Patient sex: M
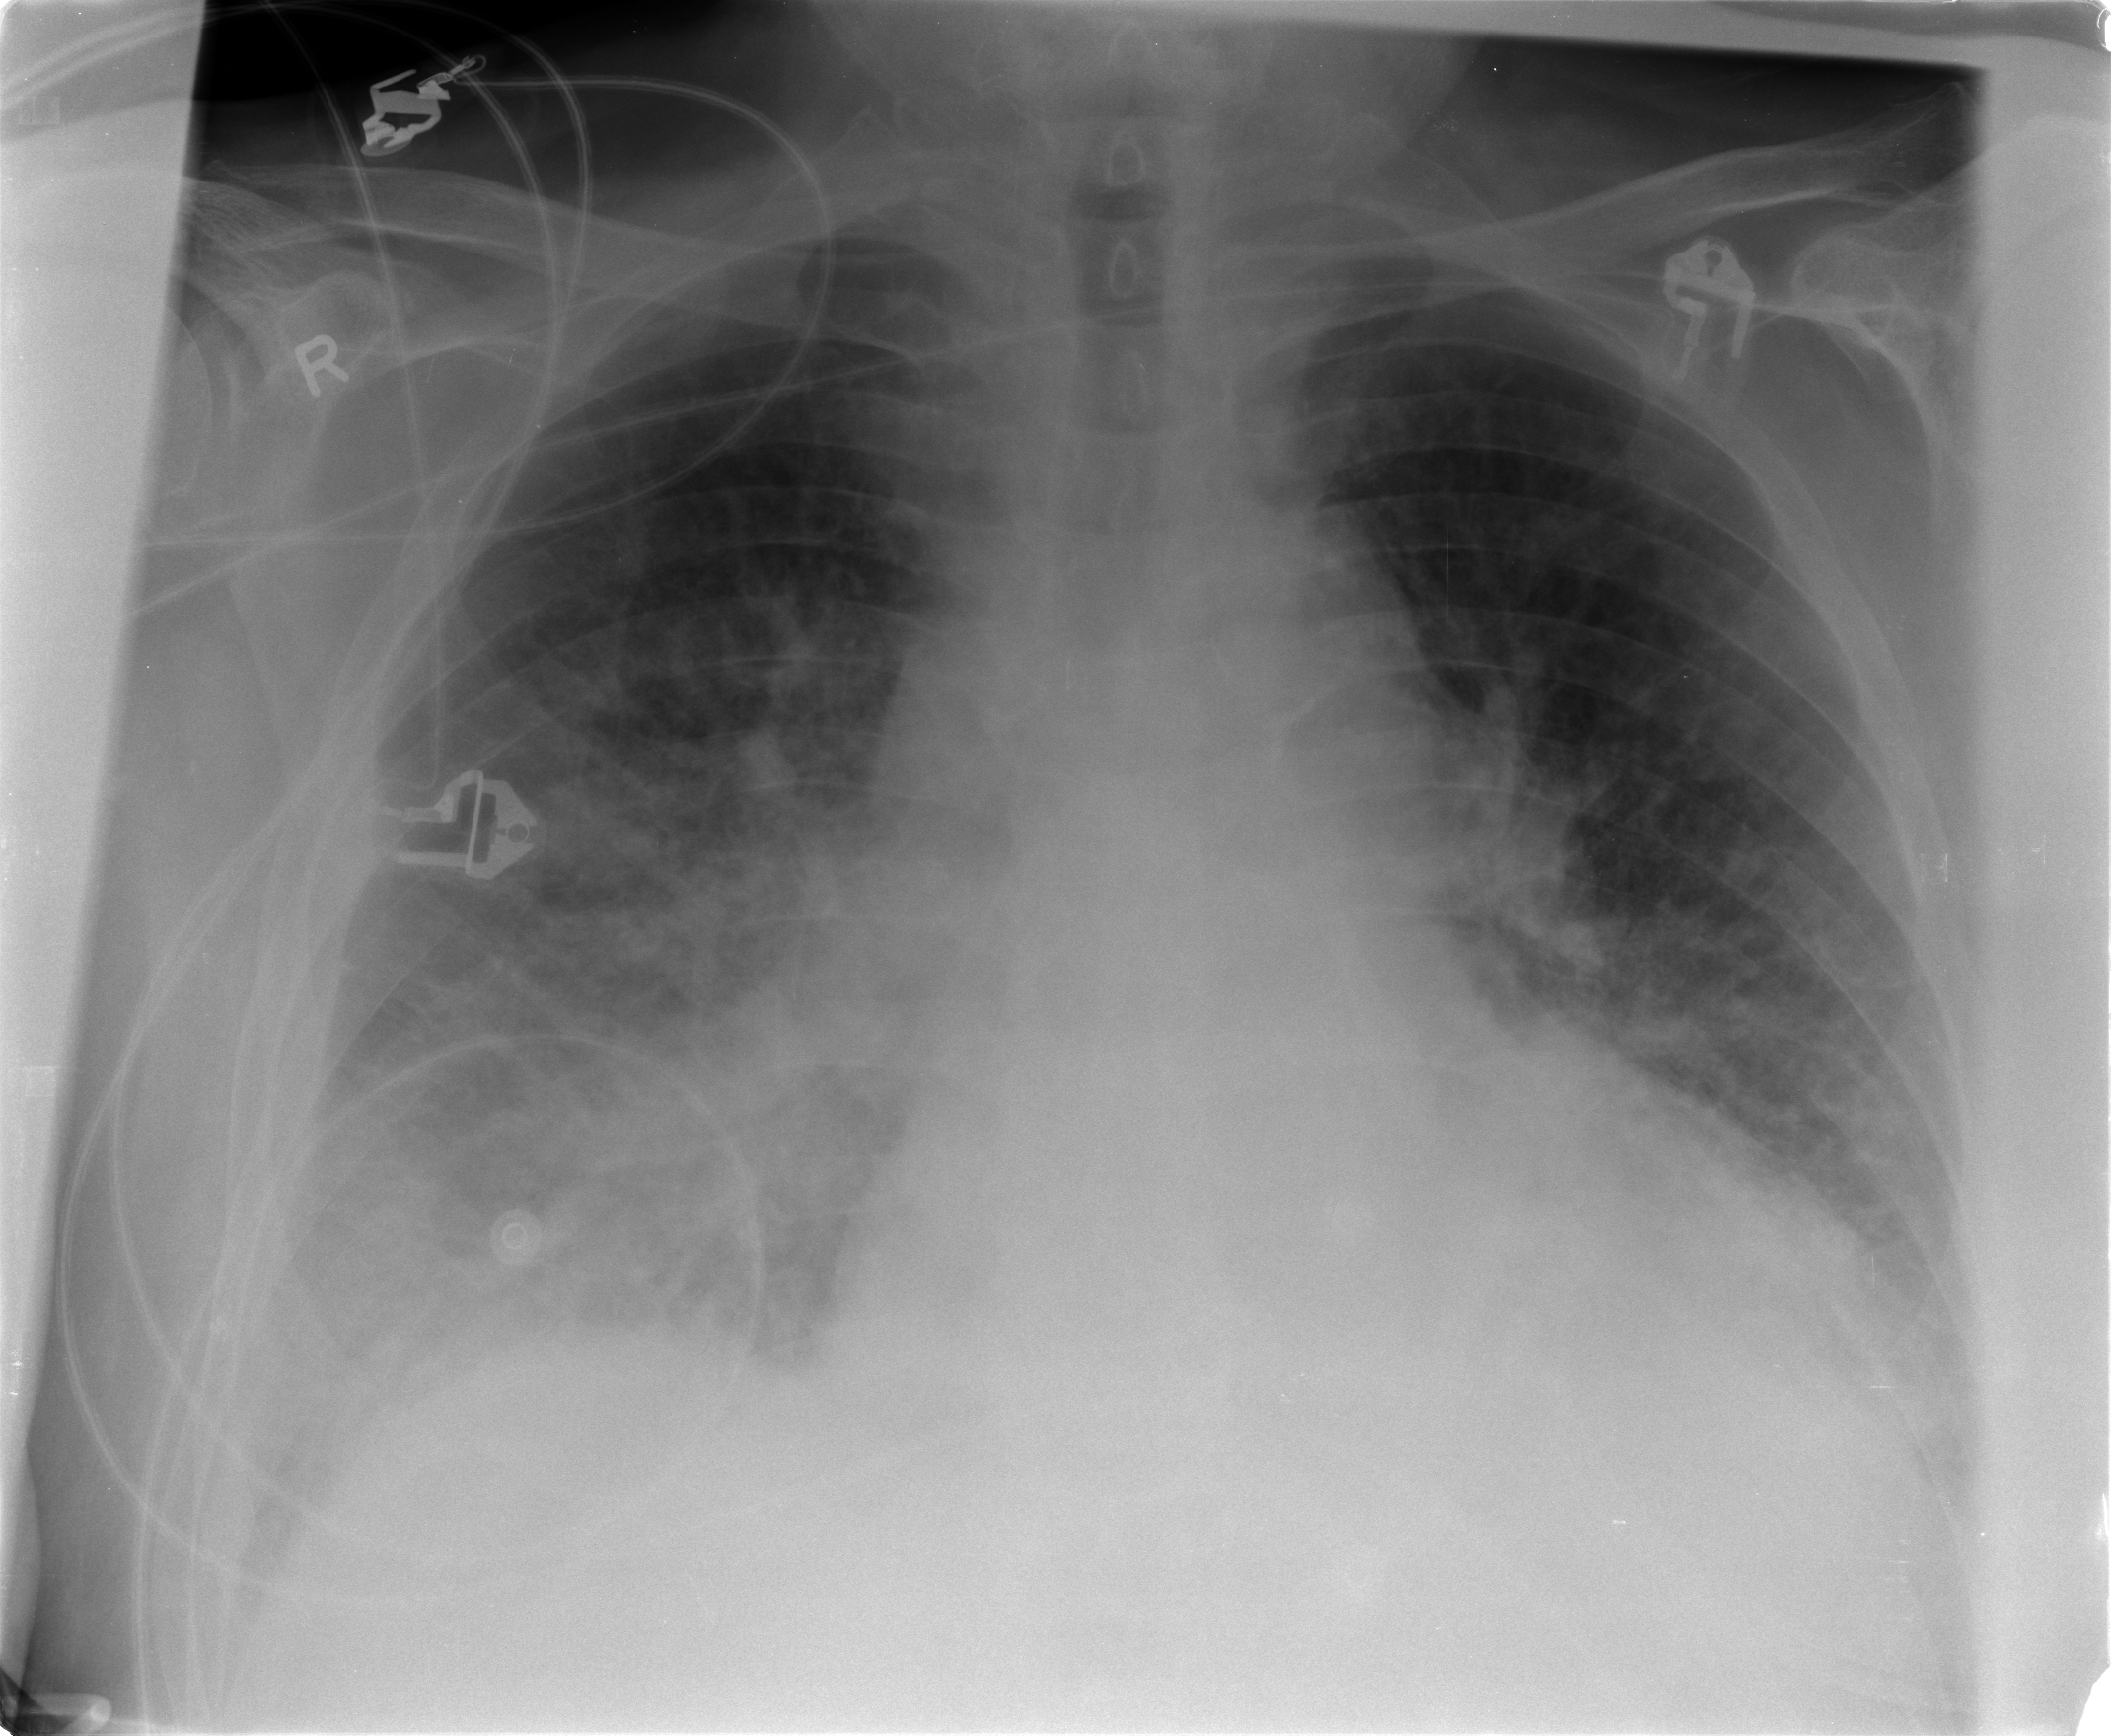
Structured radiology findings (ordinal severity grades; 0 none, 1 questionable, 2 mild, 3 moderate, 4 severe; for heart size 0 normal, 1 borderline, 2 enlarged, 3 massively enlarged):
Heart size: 2
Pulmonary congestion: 2
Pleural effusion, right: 1
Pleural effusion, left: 0
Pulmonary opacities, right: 3
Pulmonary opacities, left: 2
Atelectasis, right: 3
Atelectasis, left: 2